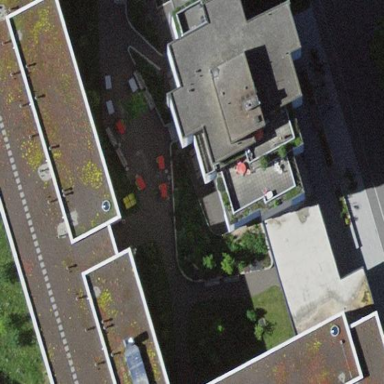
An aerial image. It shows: Building.